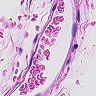
Metastatic tissue present: no